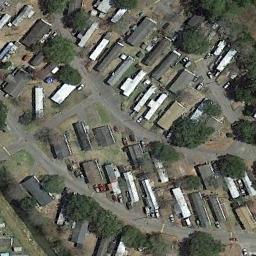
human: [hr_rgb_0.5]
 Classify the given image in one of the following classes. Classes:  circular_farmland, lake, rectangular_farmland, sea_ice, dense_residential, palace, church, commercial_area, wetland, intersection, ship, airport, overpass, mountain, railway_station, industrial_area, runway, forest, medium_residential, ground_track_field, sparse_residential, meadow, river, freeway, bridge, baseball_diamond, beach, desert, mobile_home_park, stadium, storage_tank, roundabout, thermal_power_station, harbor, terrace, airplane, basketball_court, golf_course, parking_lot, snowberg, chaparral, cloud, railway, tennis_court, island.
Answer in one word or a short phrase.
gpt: mobile_home_park